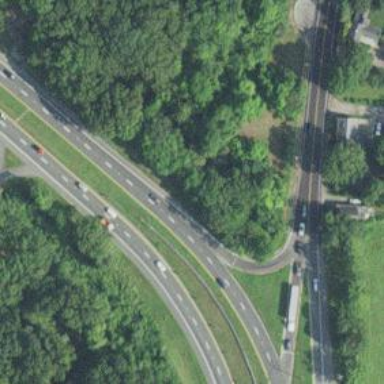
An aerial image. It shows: Expressway with asphalt surface classified as trunk highway.